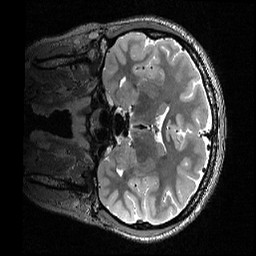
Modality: T2w
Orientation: coronal
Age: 21
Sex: female
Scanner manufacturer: siemens
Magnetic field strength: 3 T
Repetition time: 3.2 s
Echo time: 0.56 s